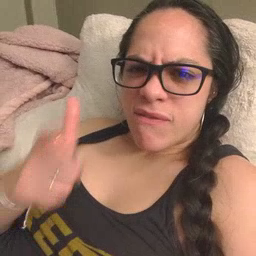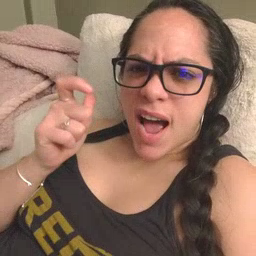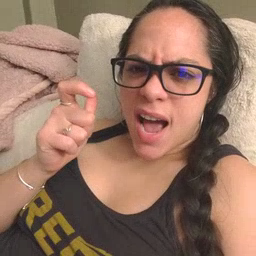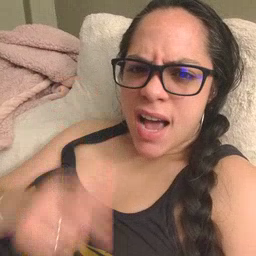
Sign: fast